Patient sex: F
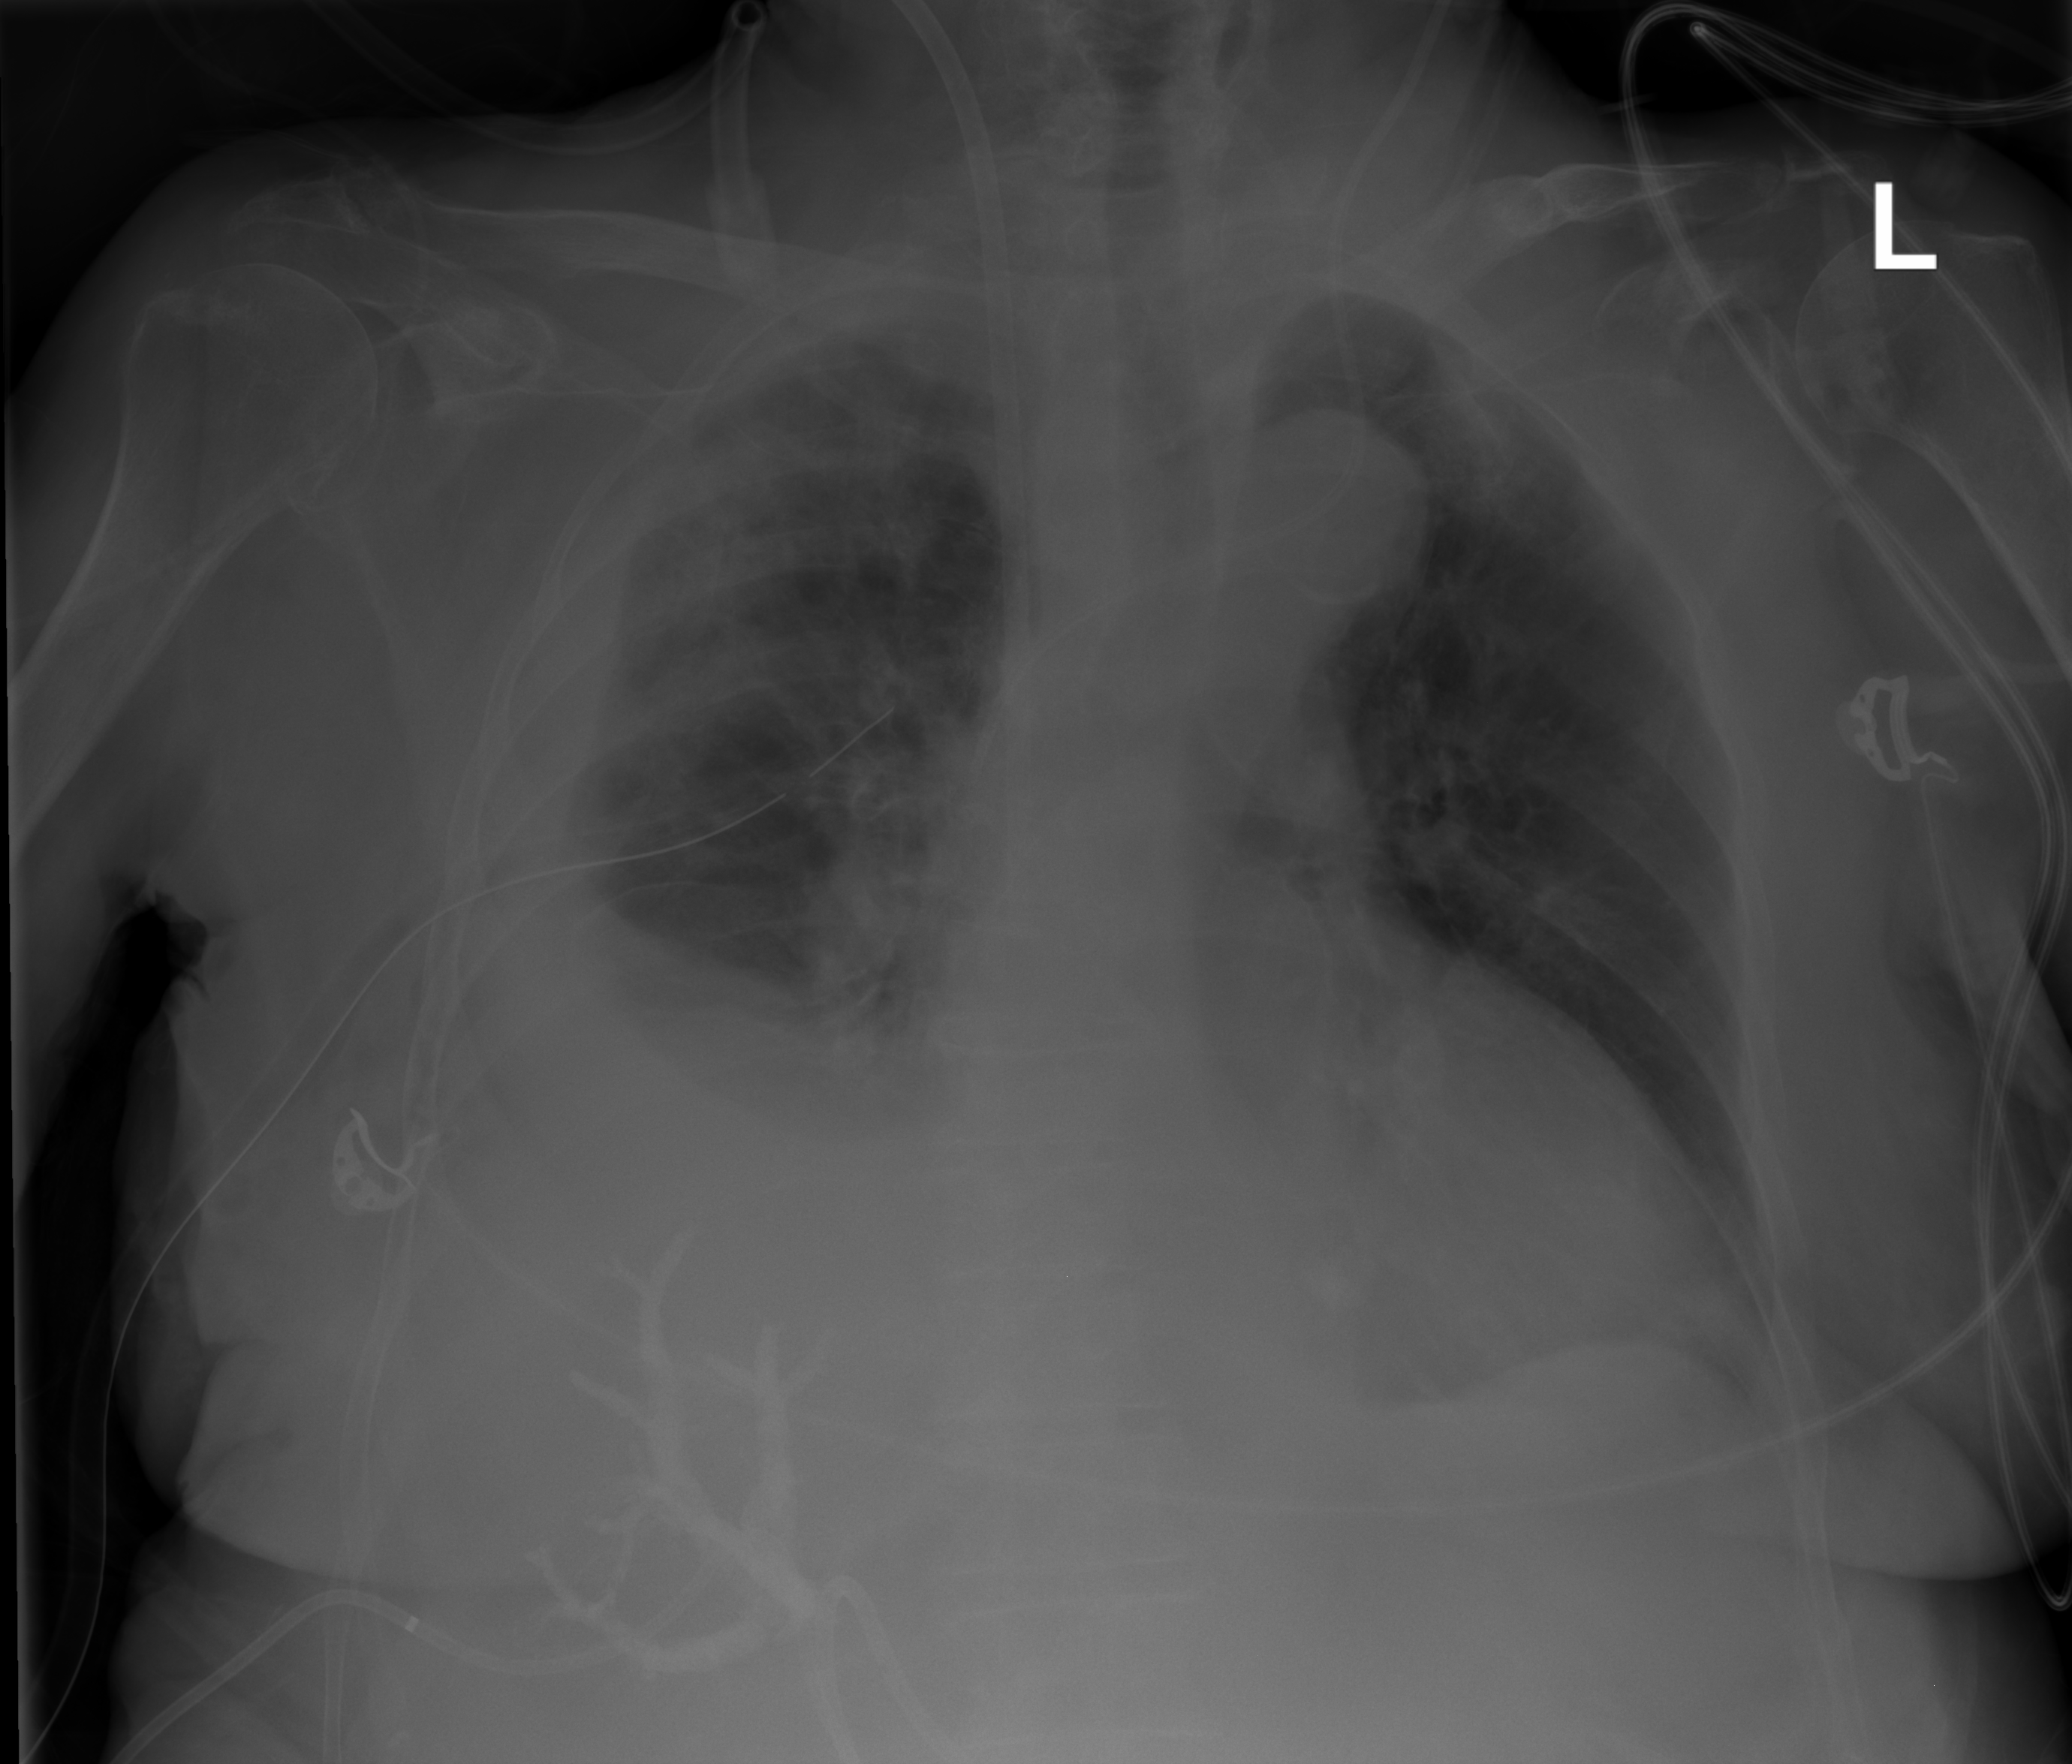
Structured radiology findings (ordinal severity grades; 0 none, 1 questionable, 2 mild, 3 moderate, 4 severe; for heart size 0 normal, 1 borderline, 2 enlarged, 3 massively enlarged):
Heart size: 2
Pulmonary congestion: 2
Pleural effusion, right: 3
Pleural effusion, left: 0
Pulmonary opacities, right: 2
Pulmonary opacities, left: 1
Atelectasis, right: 2
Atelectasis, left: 2